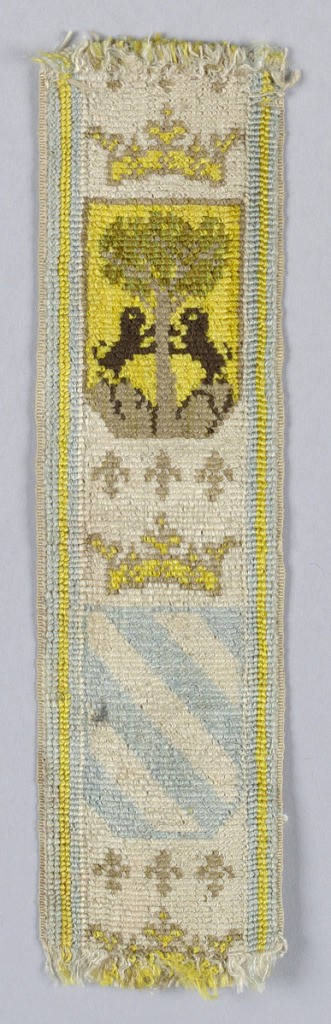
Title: Trimming
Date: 18th century
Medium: White, black, and colored silk in uncut velvet weave.
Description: Two crowned shields; one shows two lions (?) standing up with forefeet against a tree which separates them.  The other shield is of diagonal bands.  A row of the fleurs-de-lis appears between the shields.  Colors are black, brown, and yellow and blue on a white ground.